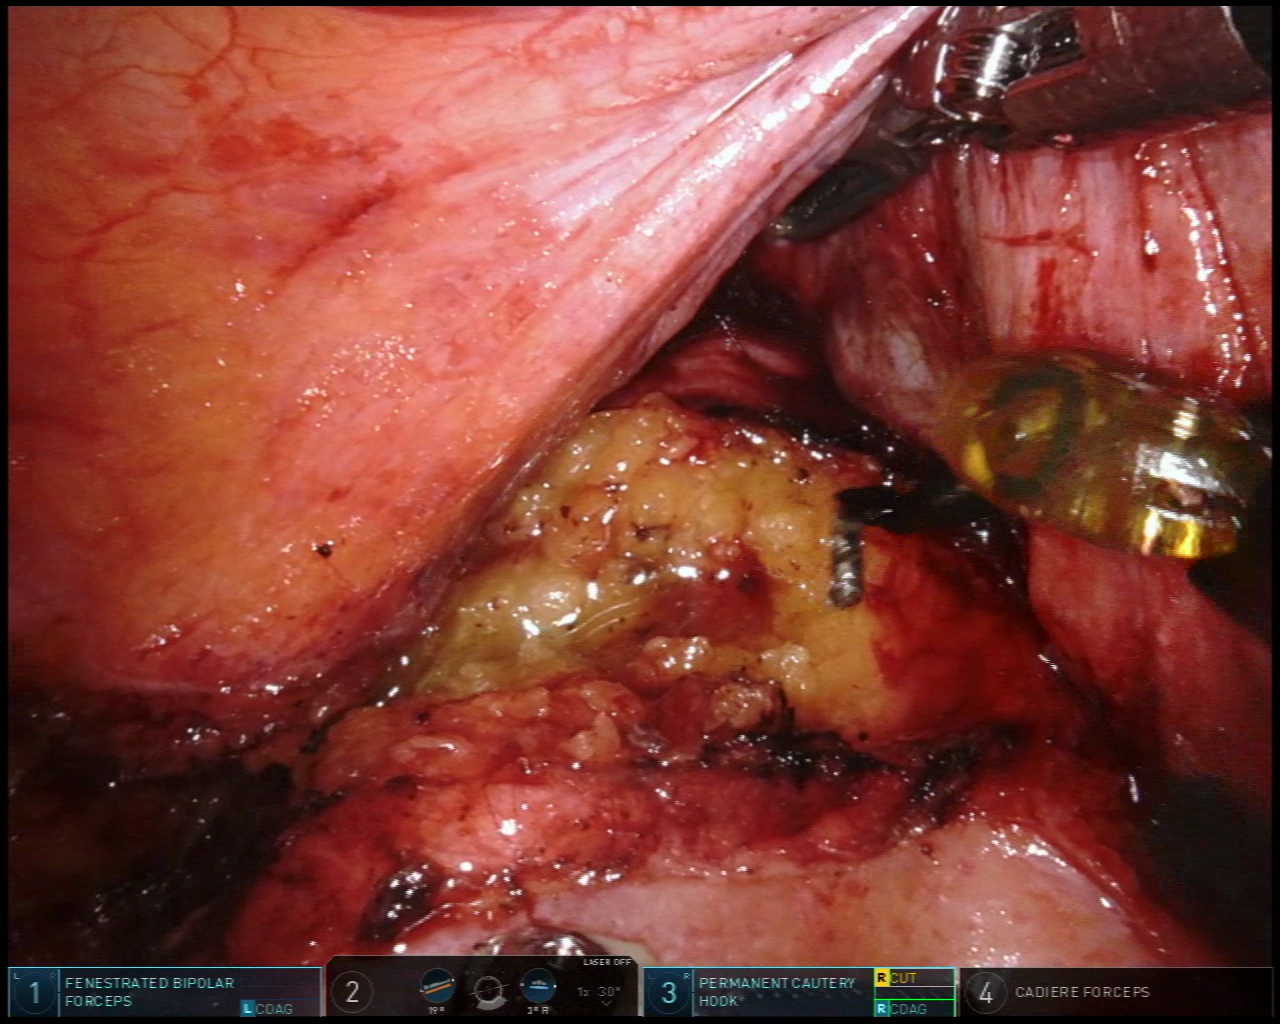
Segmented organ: vesicular_glands
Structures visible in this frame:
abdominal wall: no
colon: no
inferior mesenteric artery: no
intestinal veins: no
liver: no
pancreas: no
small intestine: no
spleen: no
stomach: no
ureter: no
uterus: no
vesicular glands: yes